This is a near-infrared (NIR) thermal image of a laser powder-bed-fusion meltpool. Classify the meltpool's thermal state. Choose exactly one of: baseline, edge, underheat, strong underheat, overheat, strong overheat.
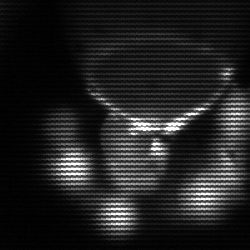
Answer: edge